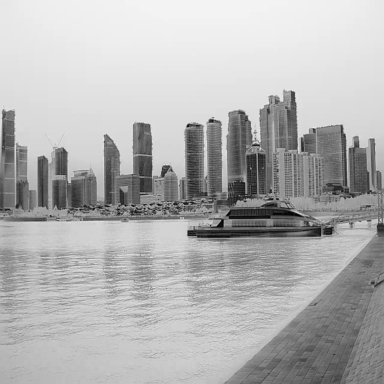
There is a container_ship in the infrared image.